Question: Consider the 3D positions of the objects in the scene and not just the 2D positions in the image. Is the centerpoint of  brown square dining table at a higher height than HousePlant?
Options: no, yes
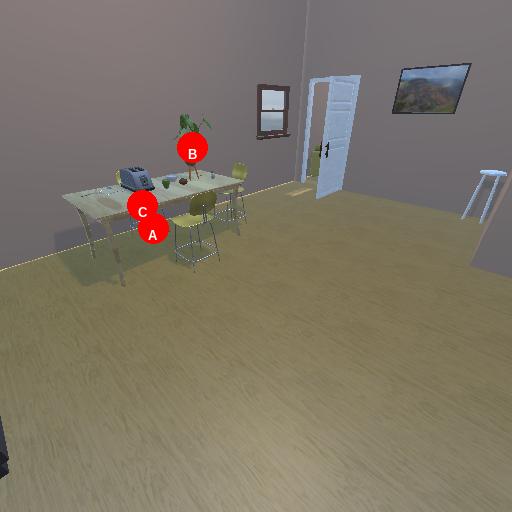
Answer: no